Question: I am drawing an ERD diagram for the following scenario:
A user can have one or many subscriptions. A tv show can be on one or many subscriptions. A movie can also be on one or many subscriptions. The confusion comes from the foreign keys. How would I map it out? What would be the foreign key name etc? A subscription can be linked to a movie, OR a tv show but cannot have both. Is it better to just create a bridge table for each entity type e.g. have a TVSubscription table for TVShows, and a MovieSubscrption table for movies?
I'm confused on how a subscription have be linked to multiple entities.

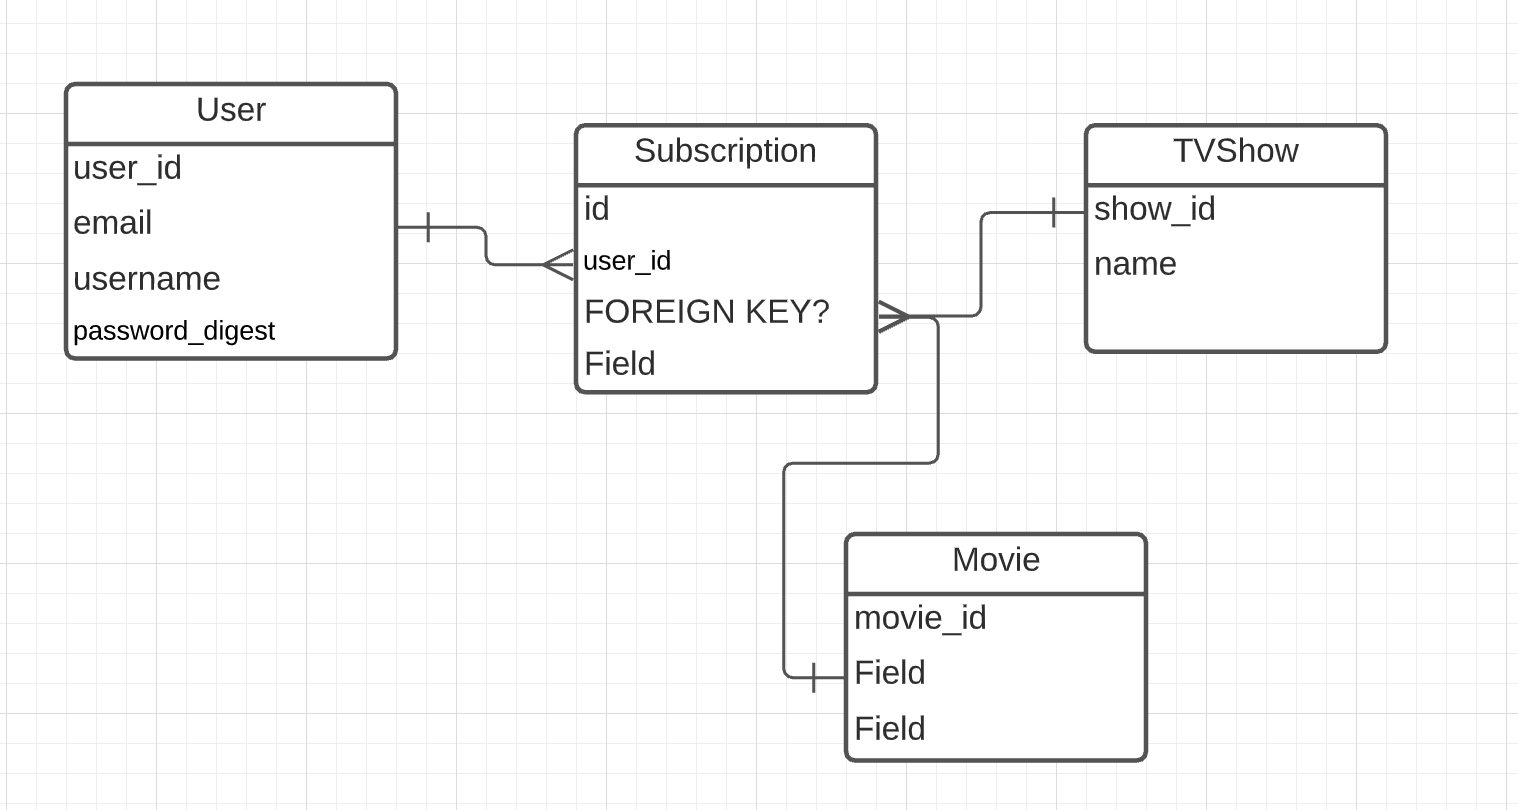
Answer: A foreign key must be primary key on another table. So basically, your subscription table must have more than one foreign key. The correct structure to your subscription table should be something like:
'''
id (PK)
user_id (FK referencing USER PK)
movie_id (FK referencing MOVIE PK)
tv_show_id (FK referencing TV SHOW PK)
'''
This structure should handle your problem.